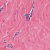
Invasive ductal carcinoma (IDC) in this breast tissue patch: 0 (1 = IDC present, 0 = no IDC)